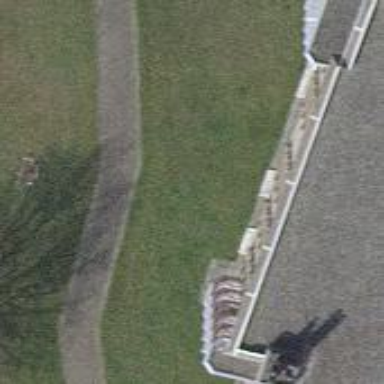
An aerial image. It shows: Cobblestone footway.